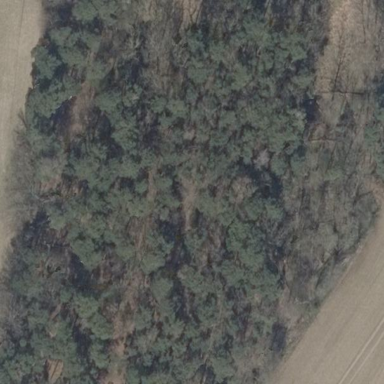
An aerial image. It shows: Forest area.